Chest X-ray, AP view. Patient: 10 years old, sex M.
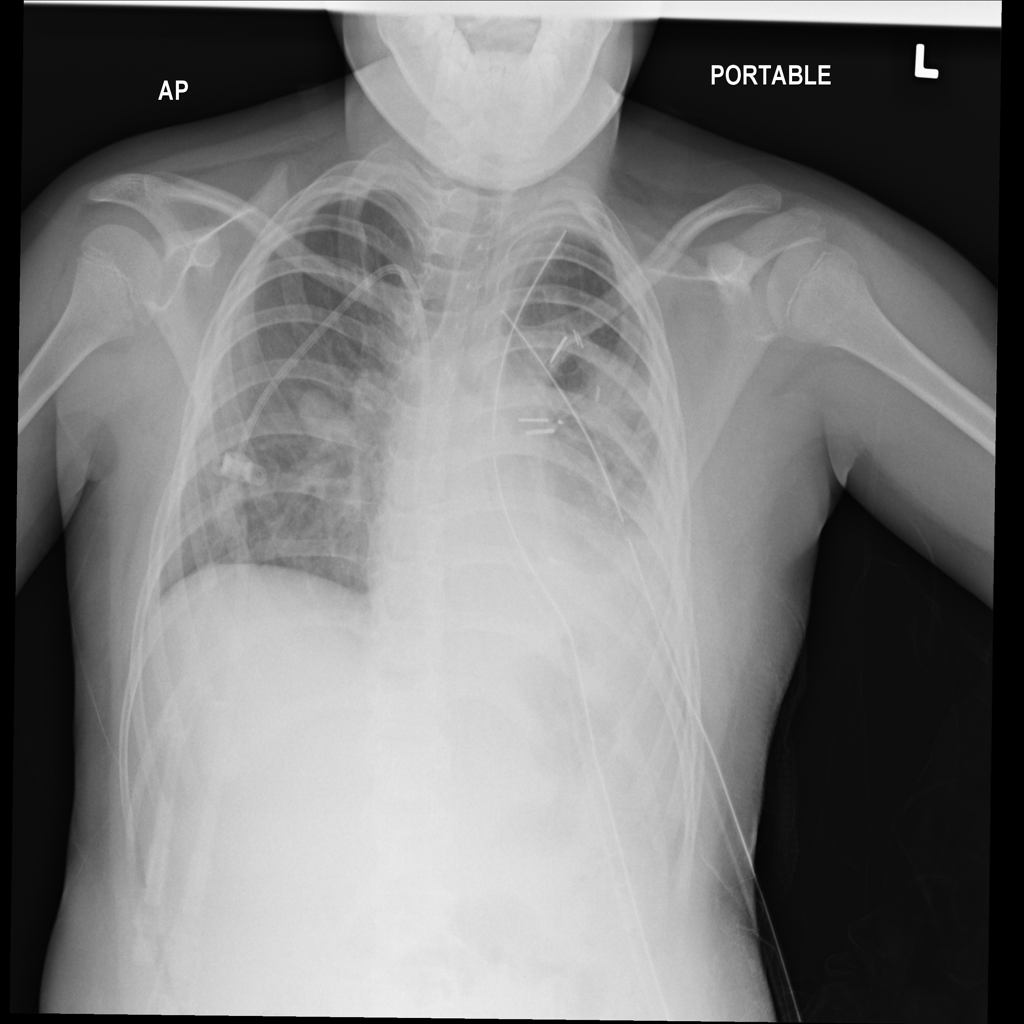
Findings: No Finding